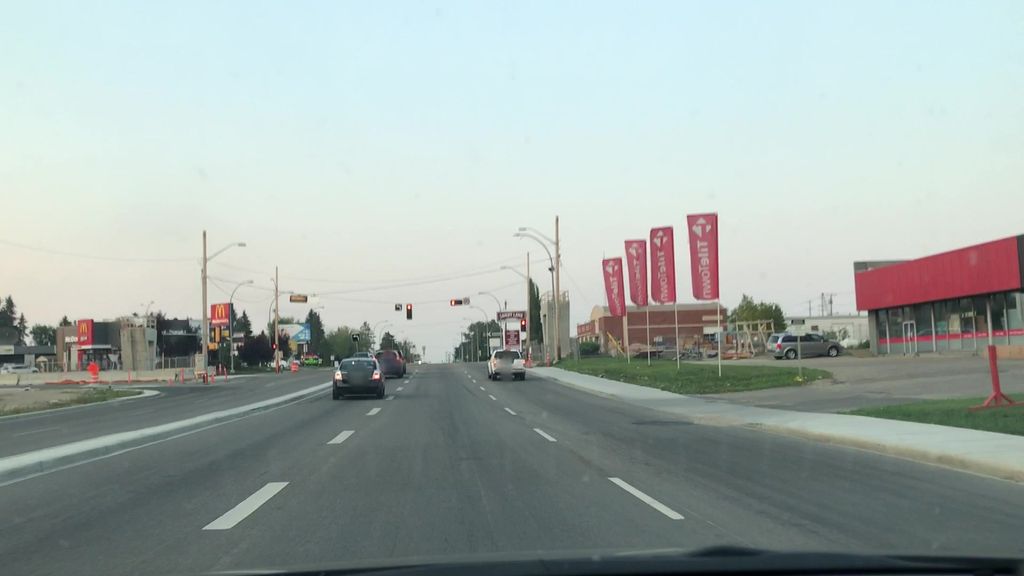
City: edmonton